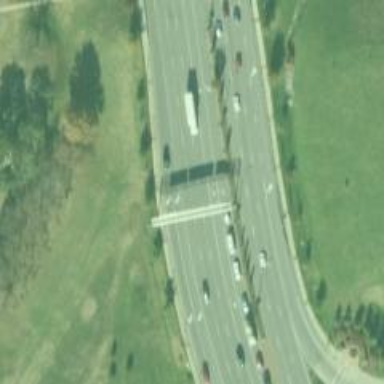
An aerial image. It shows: Primary highway.